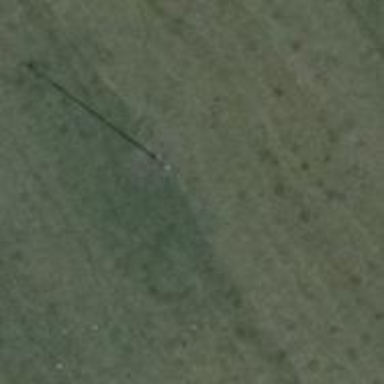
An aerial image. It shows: Power pole.